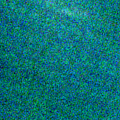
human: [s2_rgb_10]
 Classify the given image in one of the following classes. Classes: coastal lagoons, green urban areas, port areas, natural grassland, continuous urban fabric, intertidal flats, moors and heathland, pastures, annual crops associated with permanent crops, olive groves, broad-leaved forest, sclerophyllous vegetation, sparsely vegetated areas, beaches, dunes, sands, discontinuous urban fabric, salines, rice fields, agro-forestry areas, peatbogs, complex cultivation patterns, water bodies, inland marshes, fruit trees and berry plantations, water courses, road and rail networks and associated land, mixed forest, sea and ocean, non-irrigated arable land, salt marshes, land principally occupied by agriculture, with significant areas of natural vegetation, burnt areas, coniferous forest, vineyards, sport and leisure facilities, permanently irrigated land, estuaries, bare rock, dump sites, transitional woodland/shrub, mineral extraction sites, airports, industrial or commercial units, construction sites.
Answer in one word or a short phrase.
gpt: sea and ocean